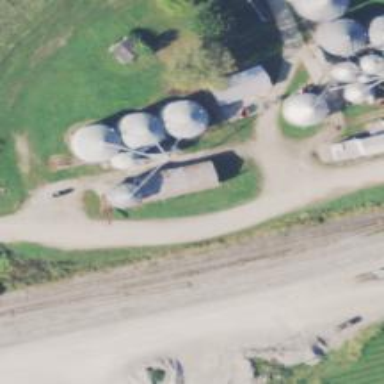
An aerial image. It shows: Silo.